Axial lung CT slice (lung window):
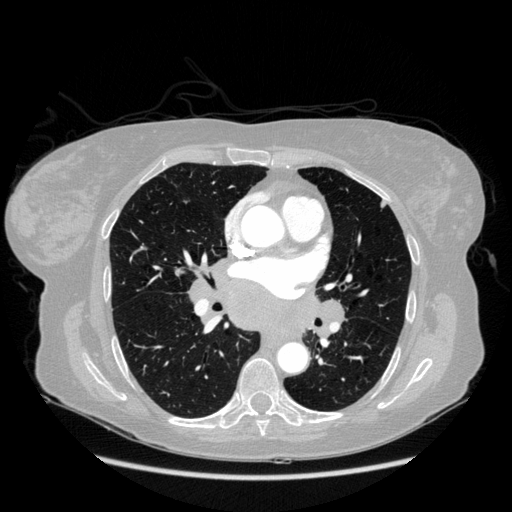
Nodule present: yes
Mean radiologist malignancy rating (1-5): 2